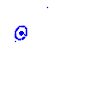
Particle: kaon